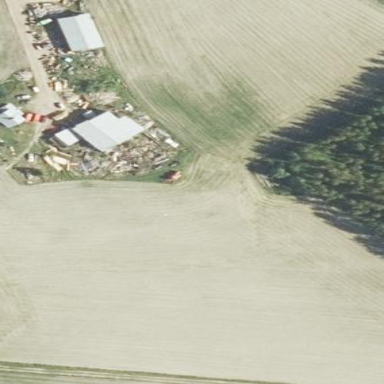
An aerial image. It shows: Farmyard area.